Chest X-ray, PA view. Patient: 38 years old, sex F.
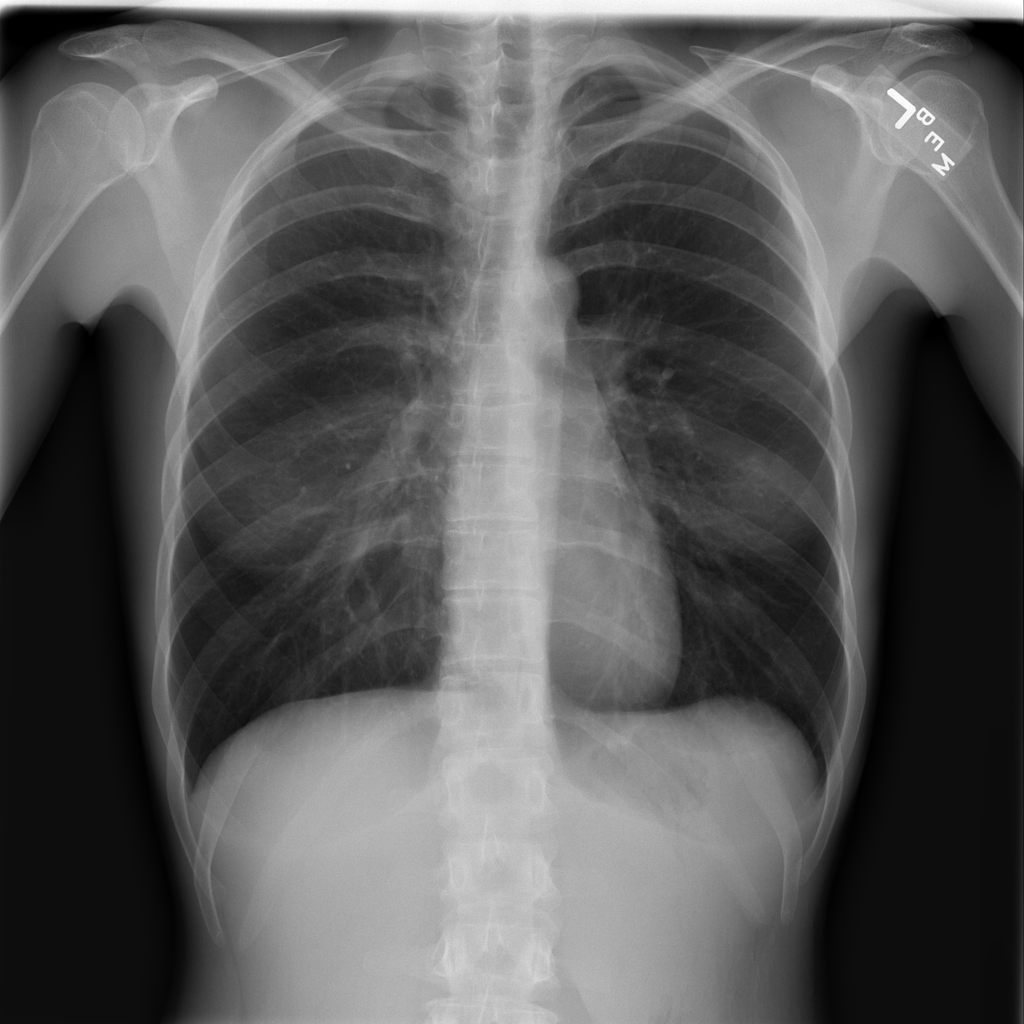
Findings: No Finding